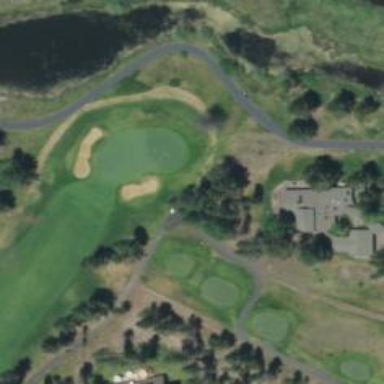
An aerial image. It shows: Asphalt path used as golf cart path.